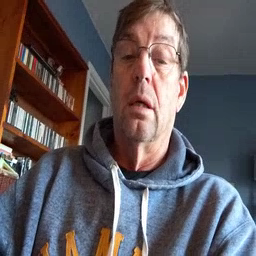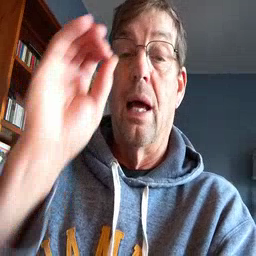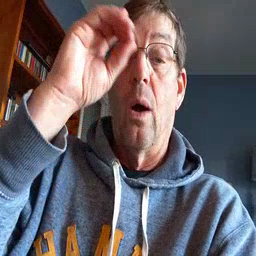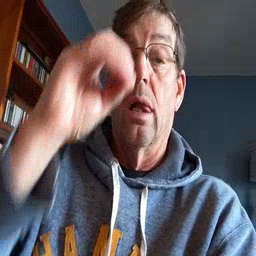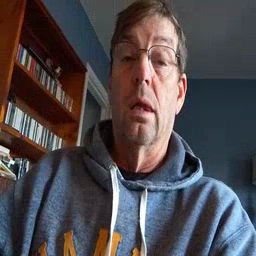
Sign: owl